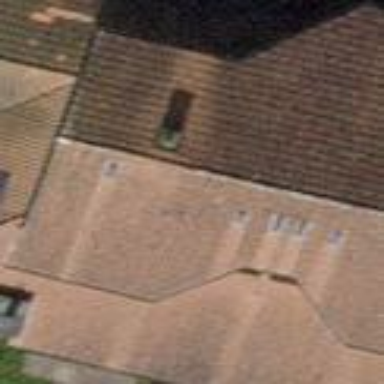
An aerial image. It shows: Semidetached house.